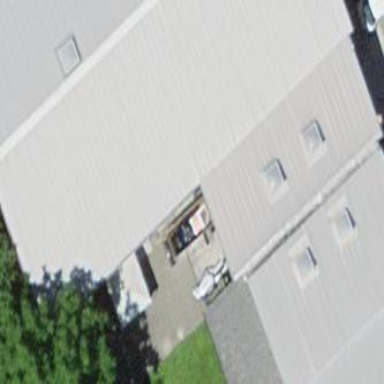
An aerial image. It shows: Building with tile roof.